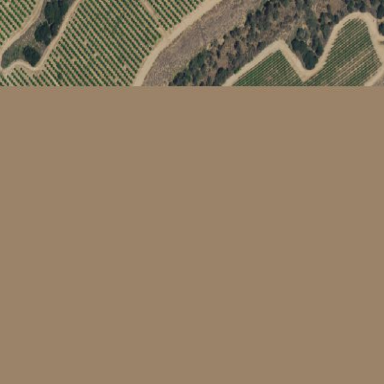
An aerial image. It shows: Prime and unique farmland used for vineyard.